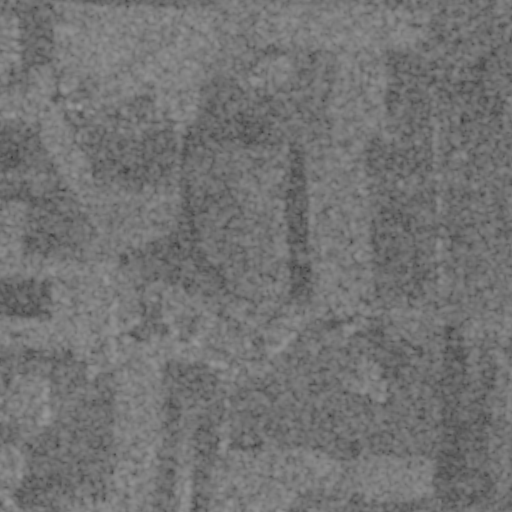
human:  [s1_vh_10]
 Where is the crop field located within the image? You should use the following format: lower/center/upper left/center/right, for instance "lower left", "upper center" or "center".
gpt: The crop field is located in the lower right of the image.
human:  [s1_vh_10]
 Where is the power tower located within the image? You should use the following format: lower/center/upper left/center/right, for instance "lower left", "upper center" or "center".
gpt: The power tower is located in the upper of the image.
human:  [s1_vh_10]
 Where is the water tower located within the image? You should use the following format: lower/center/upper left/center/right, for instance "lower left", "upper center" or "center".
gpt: The water tower is located in the upper left of the image.
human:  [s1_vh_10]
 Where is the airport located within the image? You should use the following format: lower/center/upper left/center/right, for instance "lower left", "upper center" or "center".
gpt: There is no airport in the image.

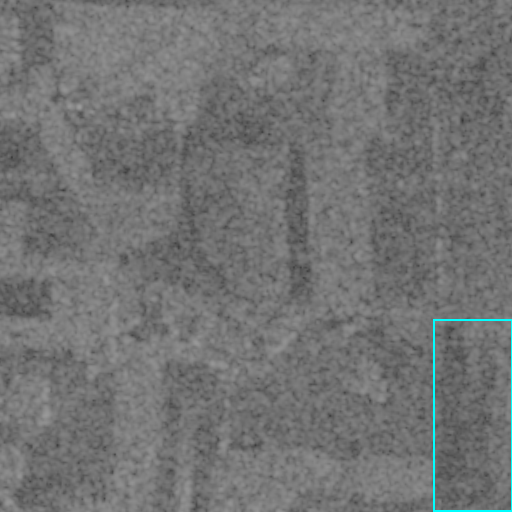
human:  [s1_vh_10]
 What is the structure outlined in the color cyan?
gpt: The structure outlined in cyan is a crop field.
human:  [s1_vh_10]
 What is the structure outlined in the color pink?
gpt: There is no pink outline.